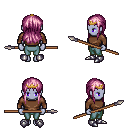
a pixel art fantasy rpg character, female body template, dark elf, purple skin, brown long-sleeve shirt, teal pants, pink unkempt hairstyle, gold tiara, metal boots, spear, four views (front, back, left, right), 2x2 character sprite sheet, small pixel art, hard edges, no anti-aliasing